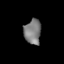
Tissue: lung
Cell type: Epithelial cells
Senescence score: 0.1816
Nuclear area (px): 410
Mean DAPI intensity: 124.027